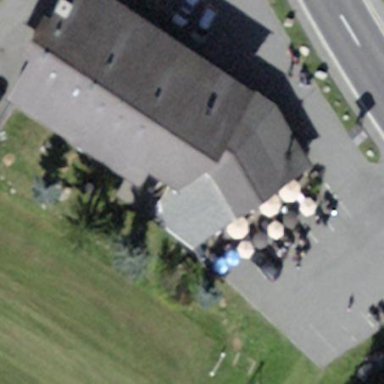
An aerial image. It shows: Building that is combination of restaurant and hotel.